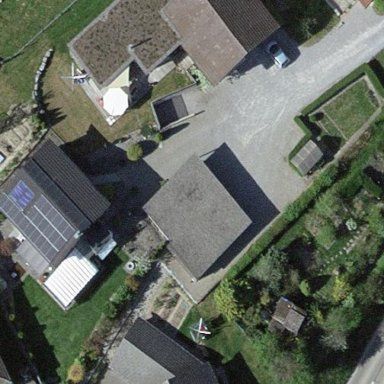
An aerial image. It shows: View of roof of building.